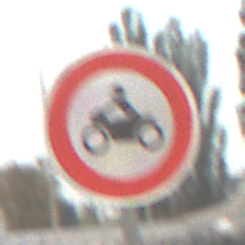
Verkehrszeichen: VerbotKraftraeder
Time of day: MorningAfternoon
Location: Outdoor (Suburban)
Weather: Overcast
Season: NotSpecified
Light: Natural